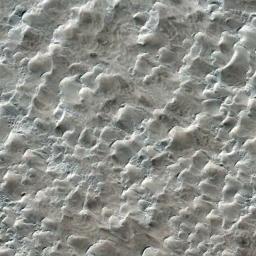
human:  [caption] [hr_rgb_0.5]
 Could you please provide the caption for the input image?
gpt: The desert is full of white sand .

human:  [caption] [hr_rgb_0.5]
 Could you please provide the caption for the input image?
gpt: The desert has silvery sand and some trellis dunes of different sizes .

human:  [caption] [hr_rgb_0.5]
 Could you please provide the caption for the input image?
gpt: This is a yellow desert with fish scale texture .

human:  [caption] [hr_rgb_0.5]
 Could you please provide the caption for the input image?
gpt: The color of this desert is orange .

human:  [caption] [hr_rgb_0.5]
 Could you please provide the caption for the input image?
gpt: A desert with many wind-erosion mounds .